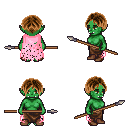
a pixel art fantasy rpg character, female body template, orc, green skin, pink tattered cape, robe skirt, brown parted hairstyle, brown shoes, spear, four views (front, back, left, right), 2x2 character sprite sheet, small pixel art, hard edges, no anti-aliasing